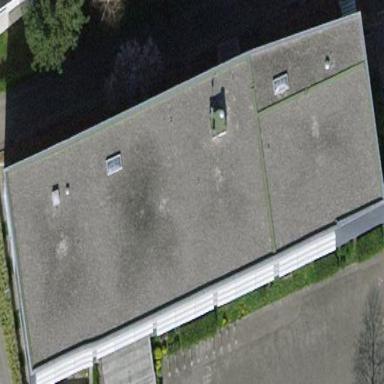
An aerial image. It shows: School building.